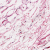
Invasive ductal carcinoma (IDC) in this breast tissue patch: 0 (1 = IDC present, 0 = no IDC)